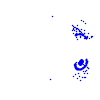
Particle: electron